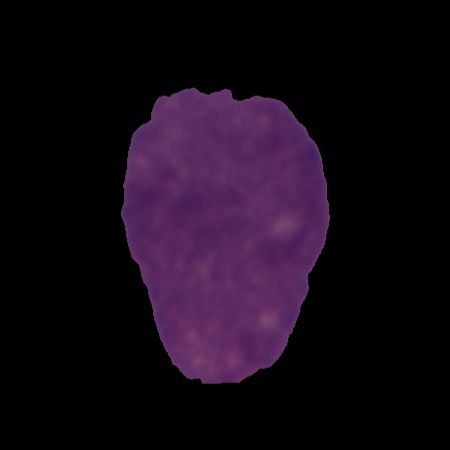
Label: cancer